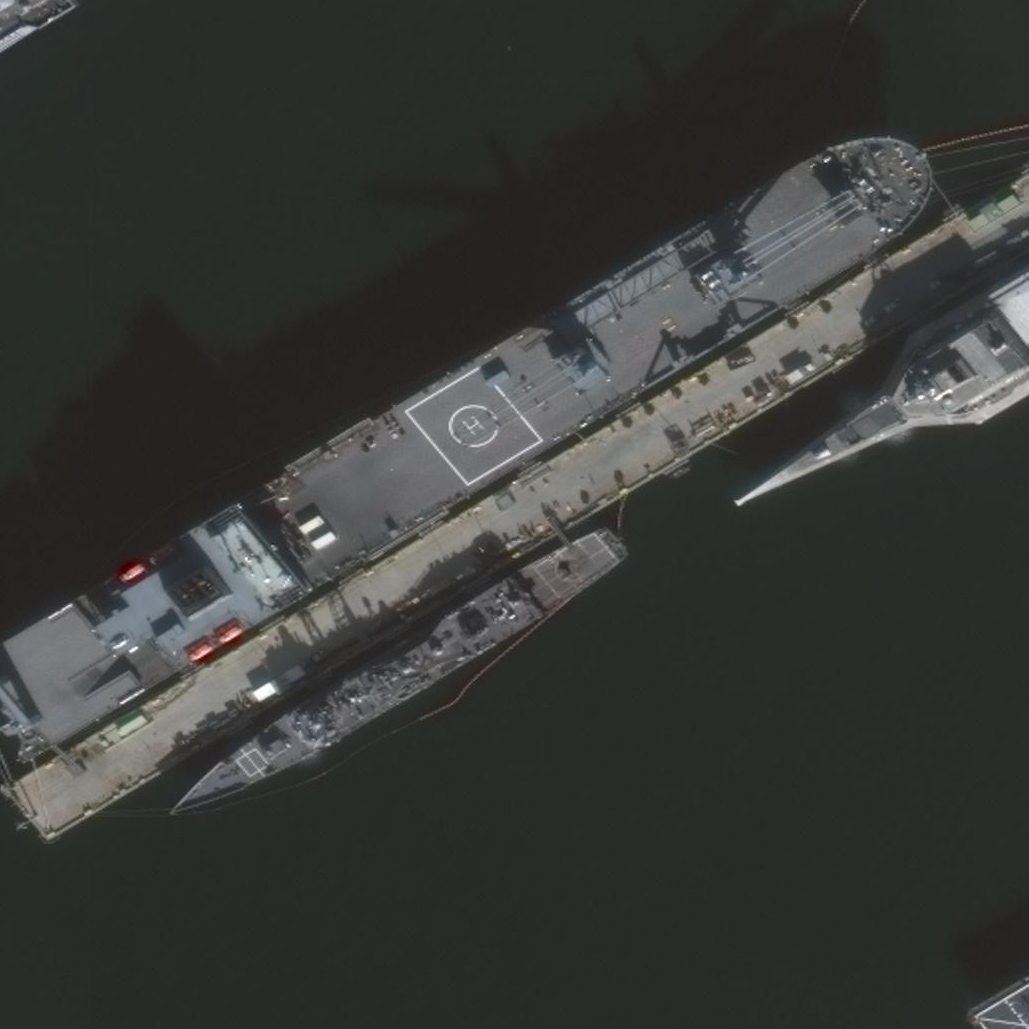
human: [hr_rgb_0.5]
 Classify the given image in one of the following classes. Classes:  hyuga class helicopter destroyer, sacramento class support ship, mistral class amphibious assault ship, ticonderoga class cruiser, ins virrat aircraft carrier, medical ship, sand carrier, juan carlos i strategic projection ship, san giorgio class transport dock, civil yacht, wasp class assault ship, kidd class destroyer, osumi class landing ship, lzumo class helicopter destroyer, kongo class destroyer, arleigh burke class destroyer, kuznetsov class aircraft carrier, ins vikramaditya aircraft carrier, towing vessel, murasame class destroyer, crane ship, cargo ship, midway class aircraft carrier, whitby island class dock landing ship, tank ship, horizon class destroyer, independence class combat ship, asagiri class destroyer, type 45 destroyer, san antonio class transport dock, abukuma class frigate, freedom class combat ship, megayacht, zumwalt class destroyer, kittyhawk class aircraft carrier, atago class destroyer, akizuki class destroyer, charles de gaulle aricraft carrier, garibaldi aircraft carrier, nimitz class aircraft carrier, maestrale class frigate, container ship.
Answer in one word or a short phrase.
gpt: Crane ship